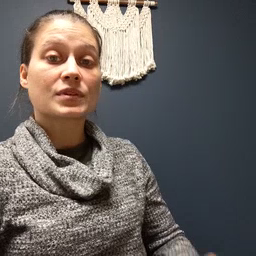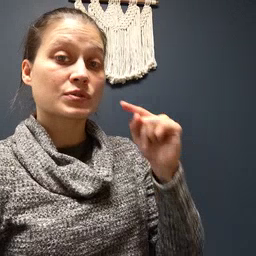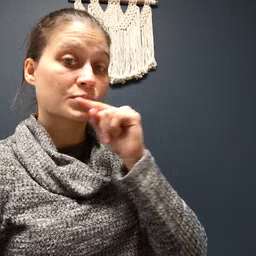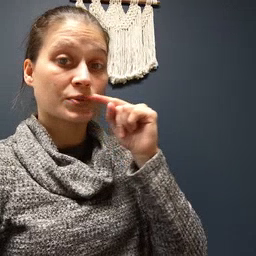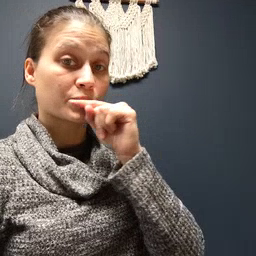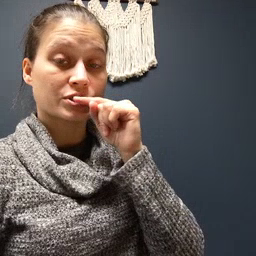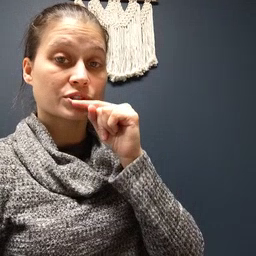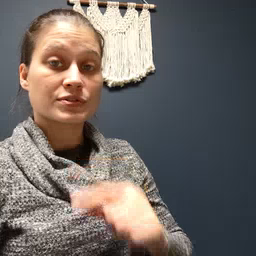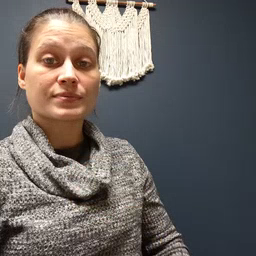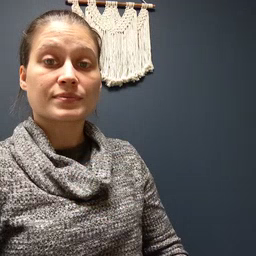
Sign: toothbrush